Field crop: maize
Growth stage: 1
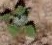
Species: chenopodium